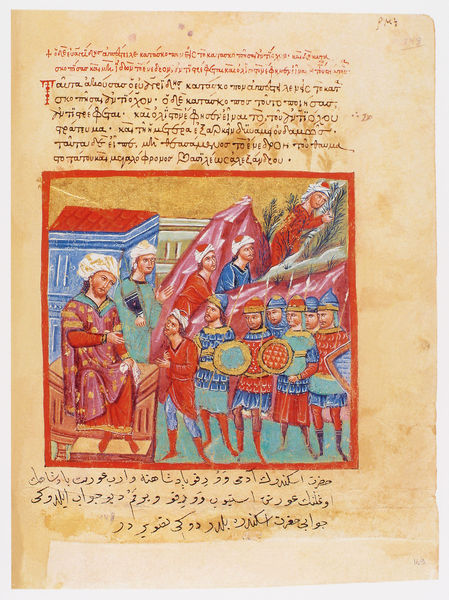
Titel: Der griechische Alexanderroman
Institution: Venedig, Hellenic Institute Codex Gr. 5
Schlagwörter: blau, kampf, weiß, grün, menschen, szene, türkis, gebäude, haus, rot, tuch, malerei, bart, beine, farbig, schrift, röcke, lila, krieg, könig, lanze, soldaten, schild, schilder, text, buchstaben, ritter, rüstung, helme, arabisch, krieger, ritterrüstung, turban, hebräisch, buchmalerei, alexanderroman